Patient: sex F, age 60
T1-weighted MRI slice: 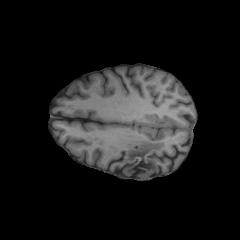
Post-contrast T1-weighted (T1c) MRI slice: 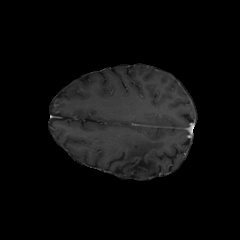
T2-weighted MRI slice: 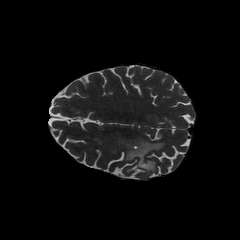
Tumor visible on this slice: yes
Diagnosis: Glioblastoma, IDH-wildtype
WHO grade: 4